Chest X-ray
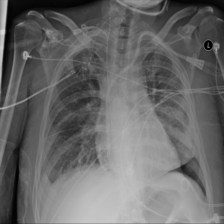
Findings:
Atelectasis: negative
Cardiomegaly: negative
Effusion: positive
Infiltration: negative
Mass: negative
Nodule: negative
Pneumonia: negative
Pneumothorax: negative
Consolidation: negative
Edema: negative
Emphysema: negative
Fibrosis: negative
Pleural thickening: negative
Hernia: negative